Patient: sex M, age 65
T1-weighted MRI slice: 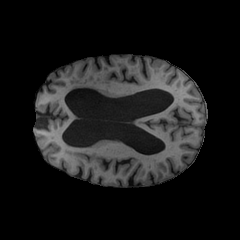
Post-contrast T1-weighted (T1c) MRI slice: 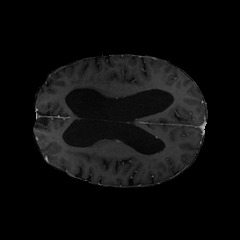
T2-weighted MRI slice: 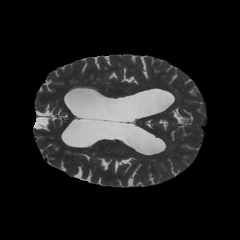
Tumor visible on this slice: no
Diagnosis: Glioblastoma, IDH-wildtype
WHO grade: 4